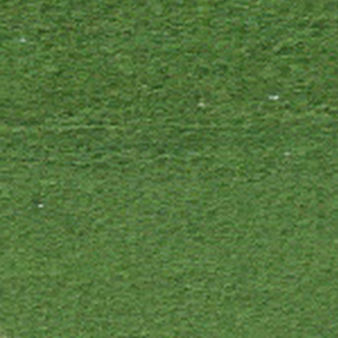
Label: other